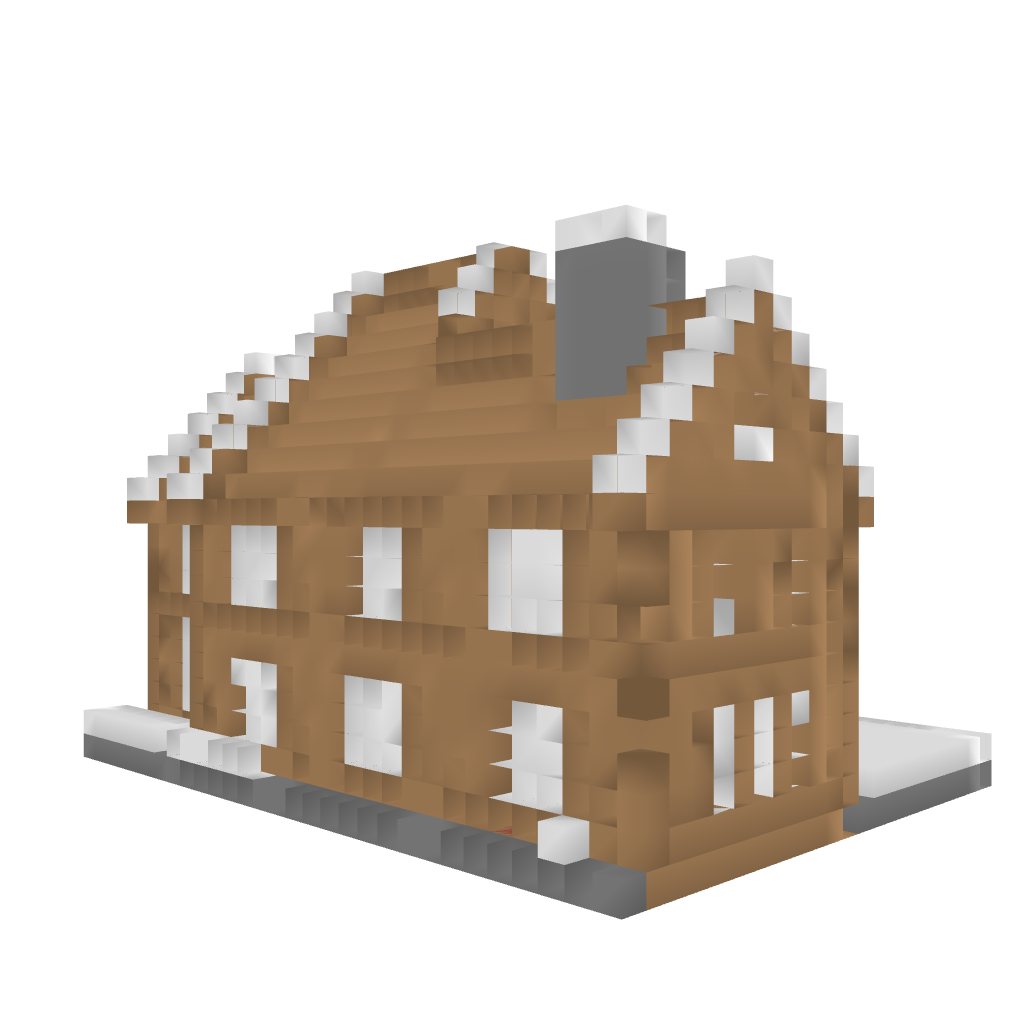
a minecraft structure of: Wood Cottage high quality